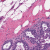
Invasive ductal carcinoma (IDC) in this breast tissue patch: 0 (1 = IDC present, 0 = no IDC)